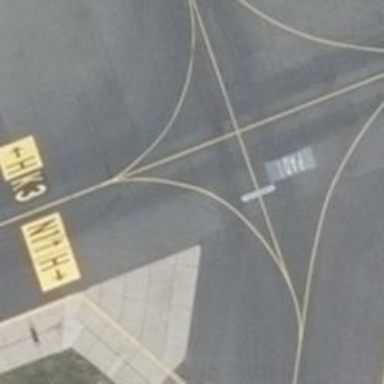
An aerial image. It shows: Taxiway at the airport with concrete surface.